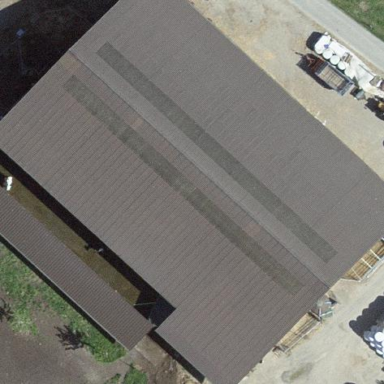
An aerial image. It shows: Barn.